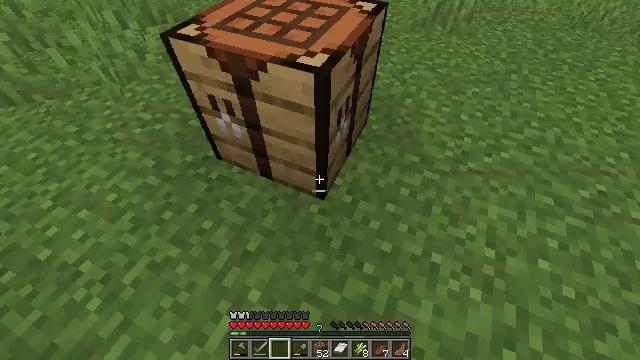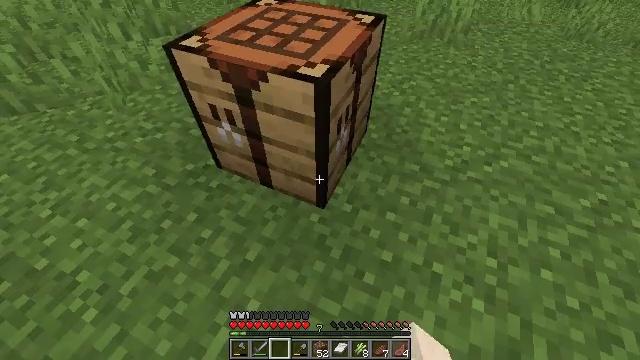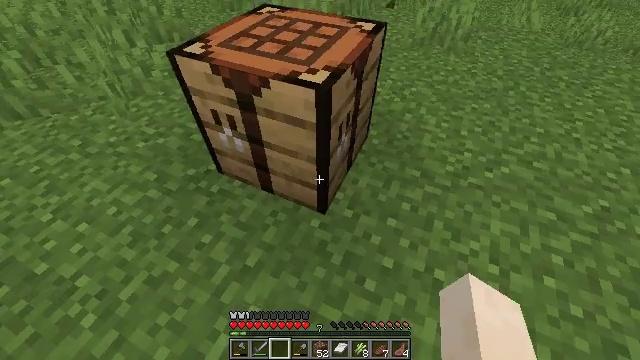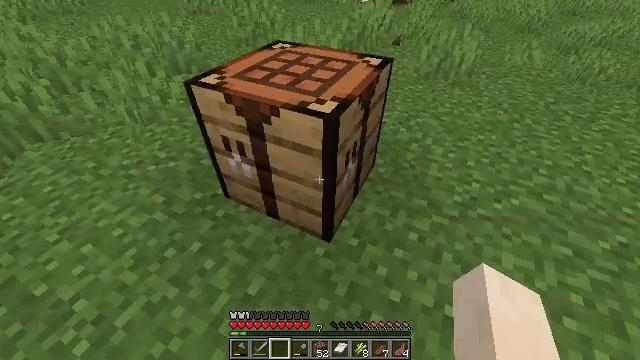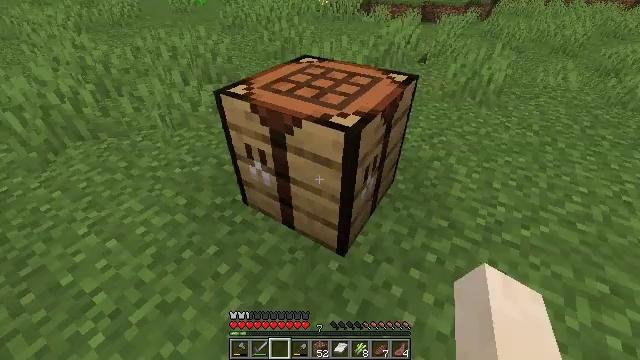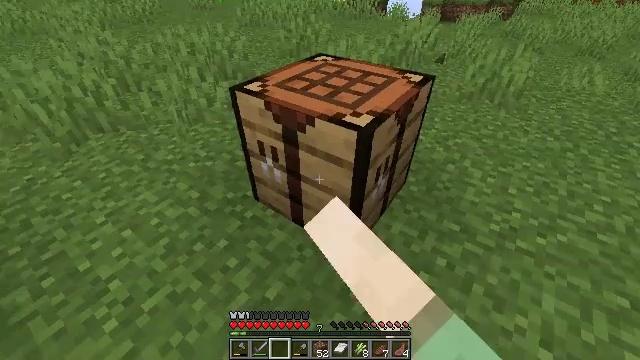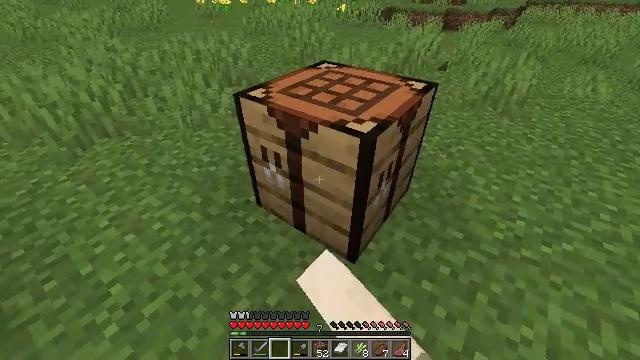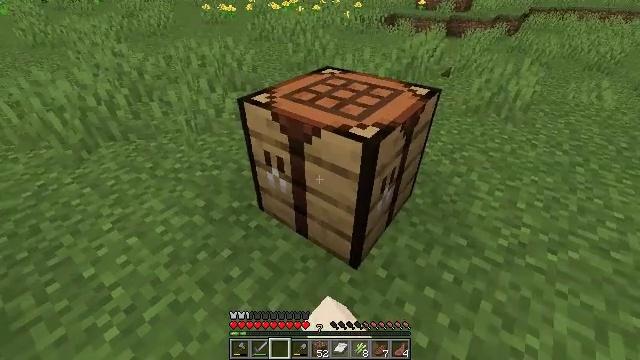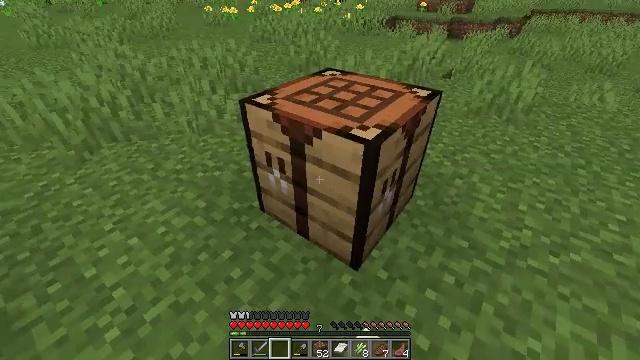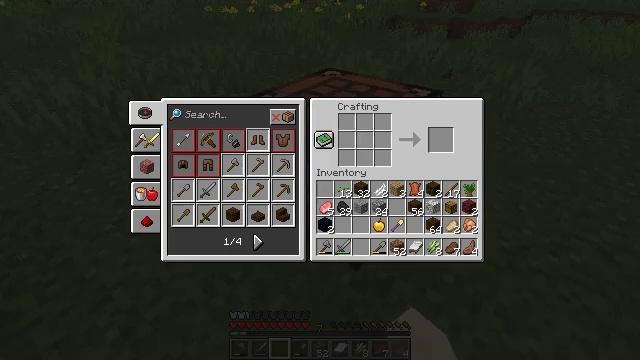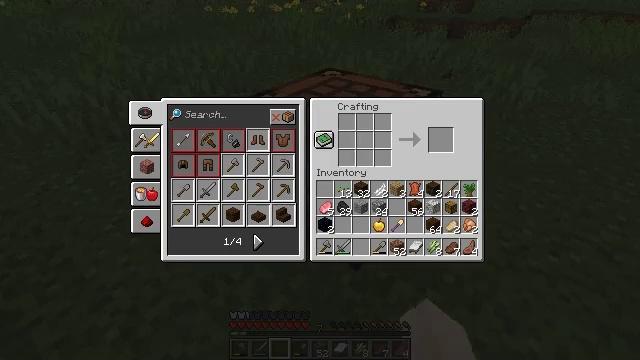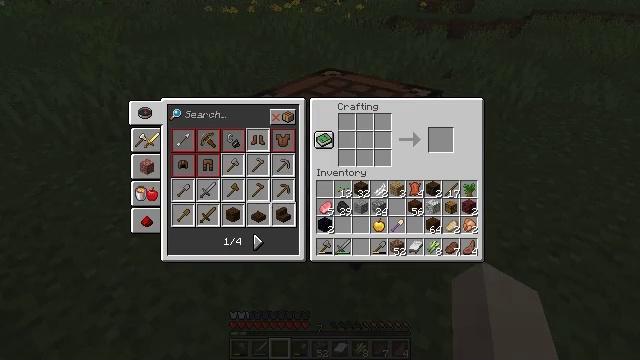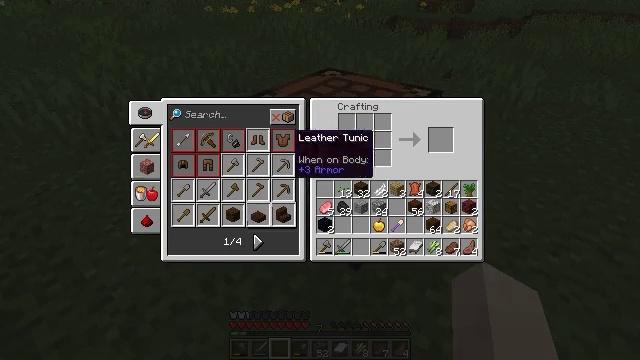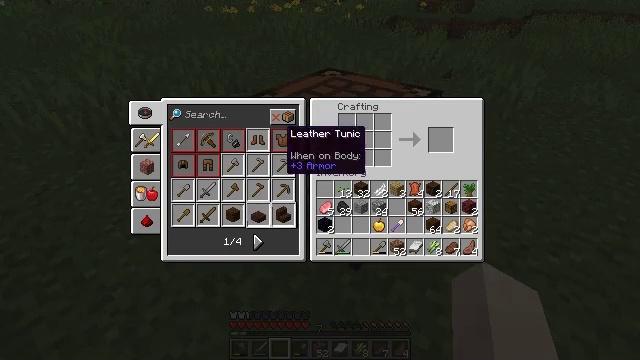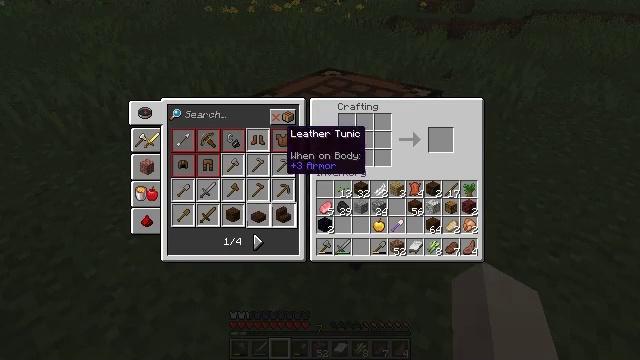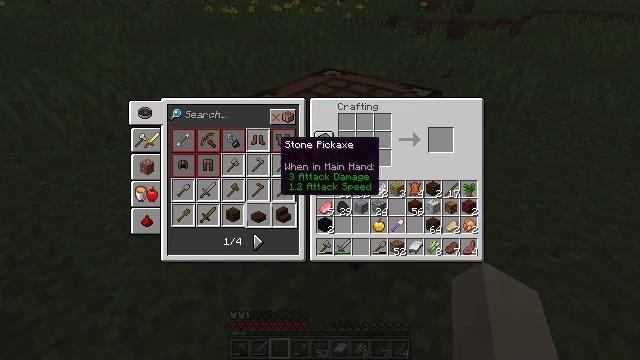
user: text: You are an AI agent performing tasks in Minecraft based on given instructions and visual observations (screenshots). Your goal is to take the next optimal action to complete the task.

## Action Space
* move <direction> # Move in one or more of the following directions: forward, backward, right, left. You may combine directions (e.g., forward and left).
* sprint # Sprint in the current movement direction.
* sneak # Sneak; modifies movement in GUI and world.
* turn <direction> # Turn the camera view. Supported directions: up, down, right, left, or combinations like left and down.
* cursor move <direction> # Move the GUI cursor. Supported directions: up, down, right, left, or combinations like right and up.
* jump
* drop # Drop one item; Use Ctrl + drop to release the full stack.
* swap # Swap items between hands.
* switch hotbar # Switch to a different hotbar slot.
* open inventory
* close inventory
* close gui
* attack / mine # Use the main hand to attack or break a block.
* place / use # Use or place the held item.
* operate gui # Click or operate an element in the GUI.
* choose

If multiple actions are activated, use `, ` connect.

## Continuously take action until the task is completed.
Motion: motion action
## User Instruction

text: Create a campfire using the crafting table.
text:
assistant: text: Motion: turn up
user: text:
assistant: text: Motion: turn up
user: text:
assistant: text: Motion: turn left and up
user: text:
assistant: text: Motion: turn left and up, use / place
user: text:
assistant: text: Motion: turn left, use / place
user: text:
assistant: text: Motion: turn up, use / place
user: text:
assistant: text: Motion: turn up
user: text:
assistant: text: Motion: no_op
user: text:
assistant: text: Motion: open gui
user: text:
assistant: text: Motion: no_op
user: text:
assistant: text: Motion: cursor move left and up
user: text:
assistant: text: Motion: cursor move left and up
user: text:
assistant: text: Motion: cursor move left
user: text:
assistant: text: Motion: no_op
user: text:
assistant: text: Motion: cursor move down
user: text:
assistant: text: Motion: cursor move down
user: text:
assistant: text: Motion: no_op
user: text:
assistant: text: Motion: cursor move left and up
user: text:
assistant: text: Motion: cursor move left and up
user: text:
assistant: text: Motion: cursor move left
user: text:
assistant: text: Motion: no_op
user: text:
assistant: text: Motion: cursor move up
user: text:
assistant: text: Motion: no_op
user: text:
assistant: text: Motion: no_op
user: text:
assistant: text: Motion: no_op
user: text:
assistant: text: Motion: no_op
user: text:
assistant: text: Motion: no_op
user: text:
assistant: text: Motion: operate gui
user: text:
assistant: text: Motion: operate gui
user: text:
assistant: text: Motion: operate gui